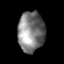
Tissue: prostate
Cell type: T cells
Senescence score: 0.173
Nuclear area (px): 1049
Mean DAPI intensity: 126.077